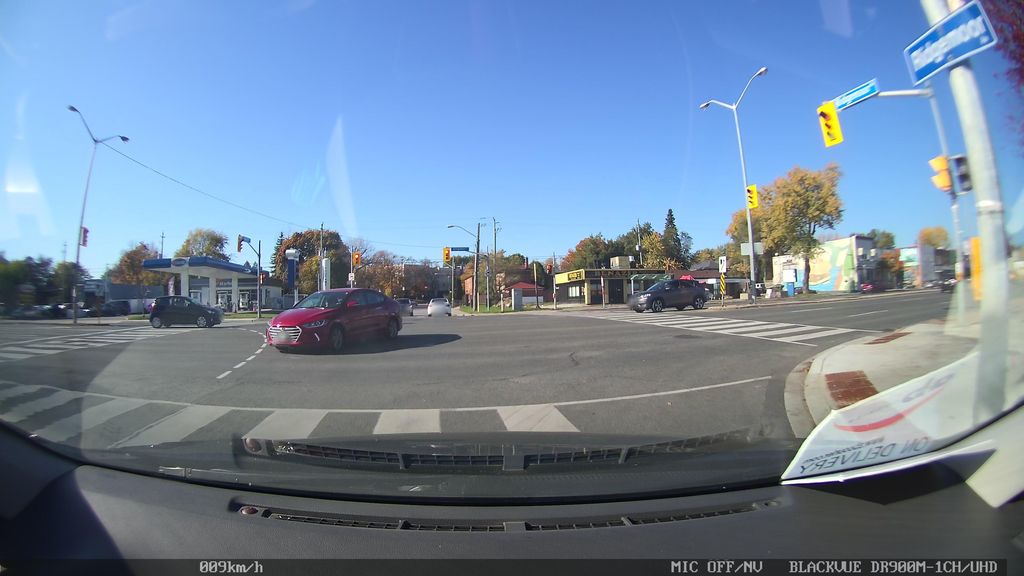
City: toronto